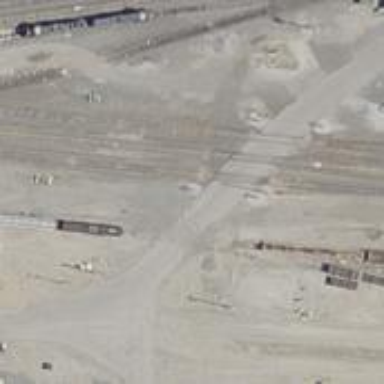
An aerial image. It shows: Railway level crossing.